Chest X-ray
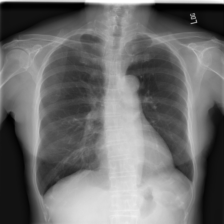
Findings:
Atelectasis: negative
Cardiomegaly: negative
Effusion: negative
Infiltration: negative
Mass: positive
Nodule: negative
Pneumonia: negative
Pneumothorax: negative
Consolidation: negative
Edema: negative
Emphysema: negative
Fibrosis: negative
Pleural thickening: negative
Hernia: negative